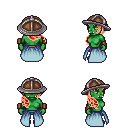
a pixel art fantasy rpg character, female body template, orc, green skin, overskirt, magenta pants, red right-swept hairstyle, chain helm, leather bracers, four views (front, back, left, right), 2x2 character sprite sheet, small pixel art, hard edges, no anti-aliasing